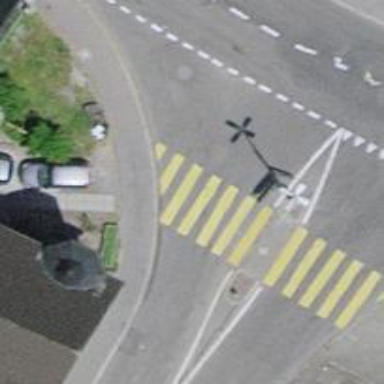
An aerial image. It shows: Uncontrolled zebra crossing on the road.